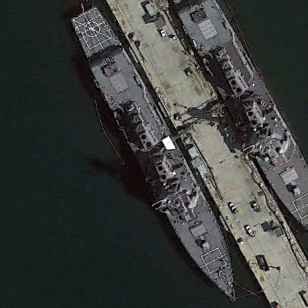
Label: destroyer